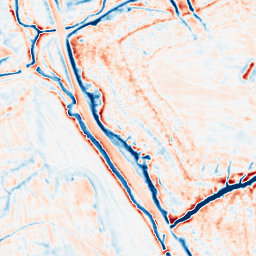
Category: multiscale
Decomposition family: dog_multiscale
Decomposition parameters: sigma_ratio: 1.6
n_scales: 4
base_sigma: 0.5
Upsampling method: cubic_mitchell
Upsampling parameters: scale: 8
Upsampling scale: 8